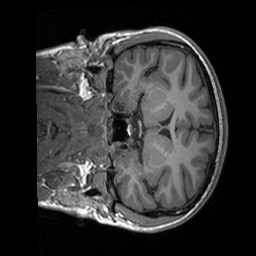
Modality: T1w
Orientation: coronal
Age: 18
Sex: female
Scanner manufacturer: siemens
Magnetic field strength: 3 T
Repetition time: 1.9 s
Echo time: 0.00252 s